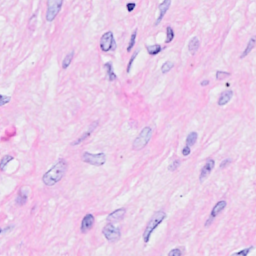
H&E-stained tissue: Breast